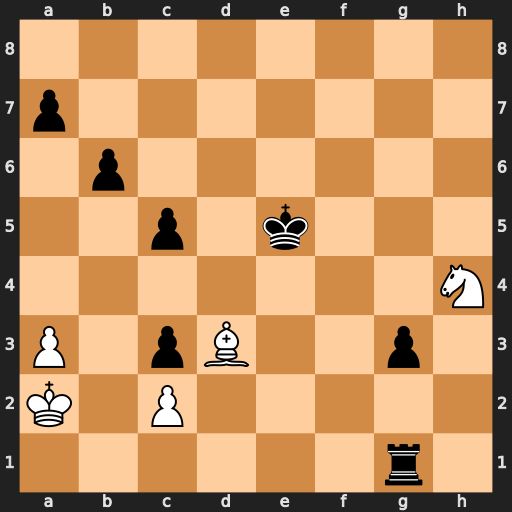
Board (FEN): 8/p7/1p6/2p1k3/7N/P1pB2p1/K1P5/6r1
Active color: w
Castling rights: -
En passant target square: -
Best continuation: Nf3+ Kd5 Nxg1